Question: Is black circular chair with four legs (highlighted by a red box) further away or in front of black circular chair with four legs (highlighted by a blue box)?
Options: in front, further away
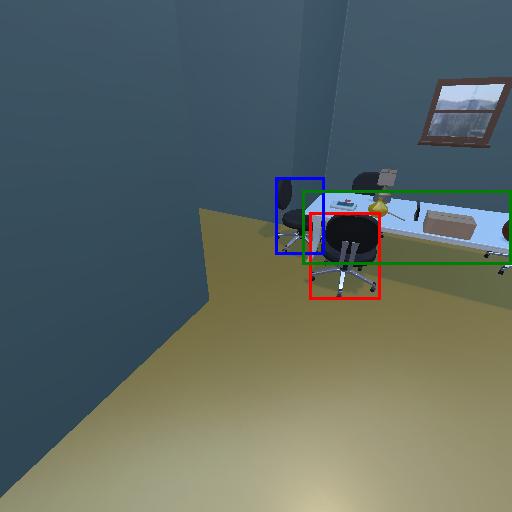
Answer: in front